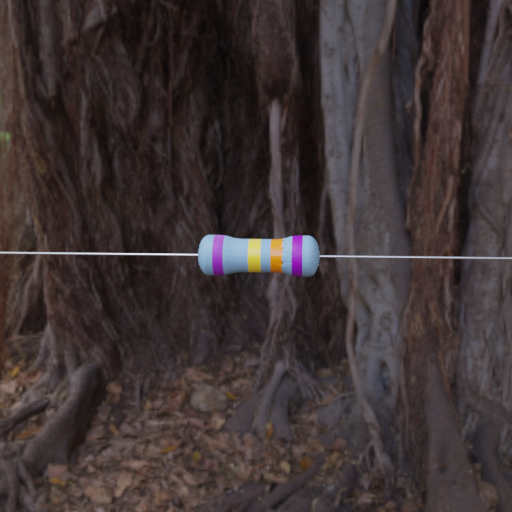
Resistor colour bands (in order): violet, yellow, orange, violet